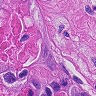
Metastatic tissue present: yes